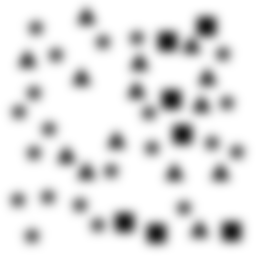
Squares: 7
Triangles: 14
Stars: 21
Total shapes: 42